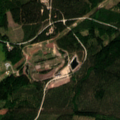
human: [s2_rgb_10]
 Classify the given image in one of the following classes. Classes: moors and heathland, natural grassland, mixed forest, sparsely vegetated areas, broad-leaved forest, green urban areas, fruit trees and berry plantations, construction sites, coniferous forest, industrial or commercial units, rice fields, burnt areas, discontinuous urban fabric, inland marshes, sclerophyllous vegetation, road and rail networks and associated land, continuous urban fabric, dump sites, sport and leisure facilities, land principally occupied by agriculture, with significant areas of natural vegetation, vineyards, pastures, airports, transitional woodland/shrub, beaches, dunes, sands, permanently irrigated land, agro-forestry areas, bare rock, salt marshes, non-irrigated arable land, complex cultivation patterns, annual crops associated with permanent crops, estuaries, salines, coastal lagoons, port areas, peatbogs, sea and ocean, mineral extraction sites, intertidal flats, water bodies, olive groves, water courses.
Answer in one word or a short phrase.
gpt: non-irrigated arable land, coniferous forest, mixed forest, transitional woodland/shrub